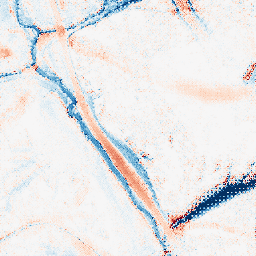
Category: morphological
Decomposition family: morphological_ellipse
Decomposition parameters: operation: average
width: 30
height: 30
Upsampling method: regularized
Upsampling parameters: scale: 2
lambda_reg: 0.1
Upsampling scale: 2